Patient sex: M
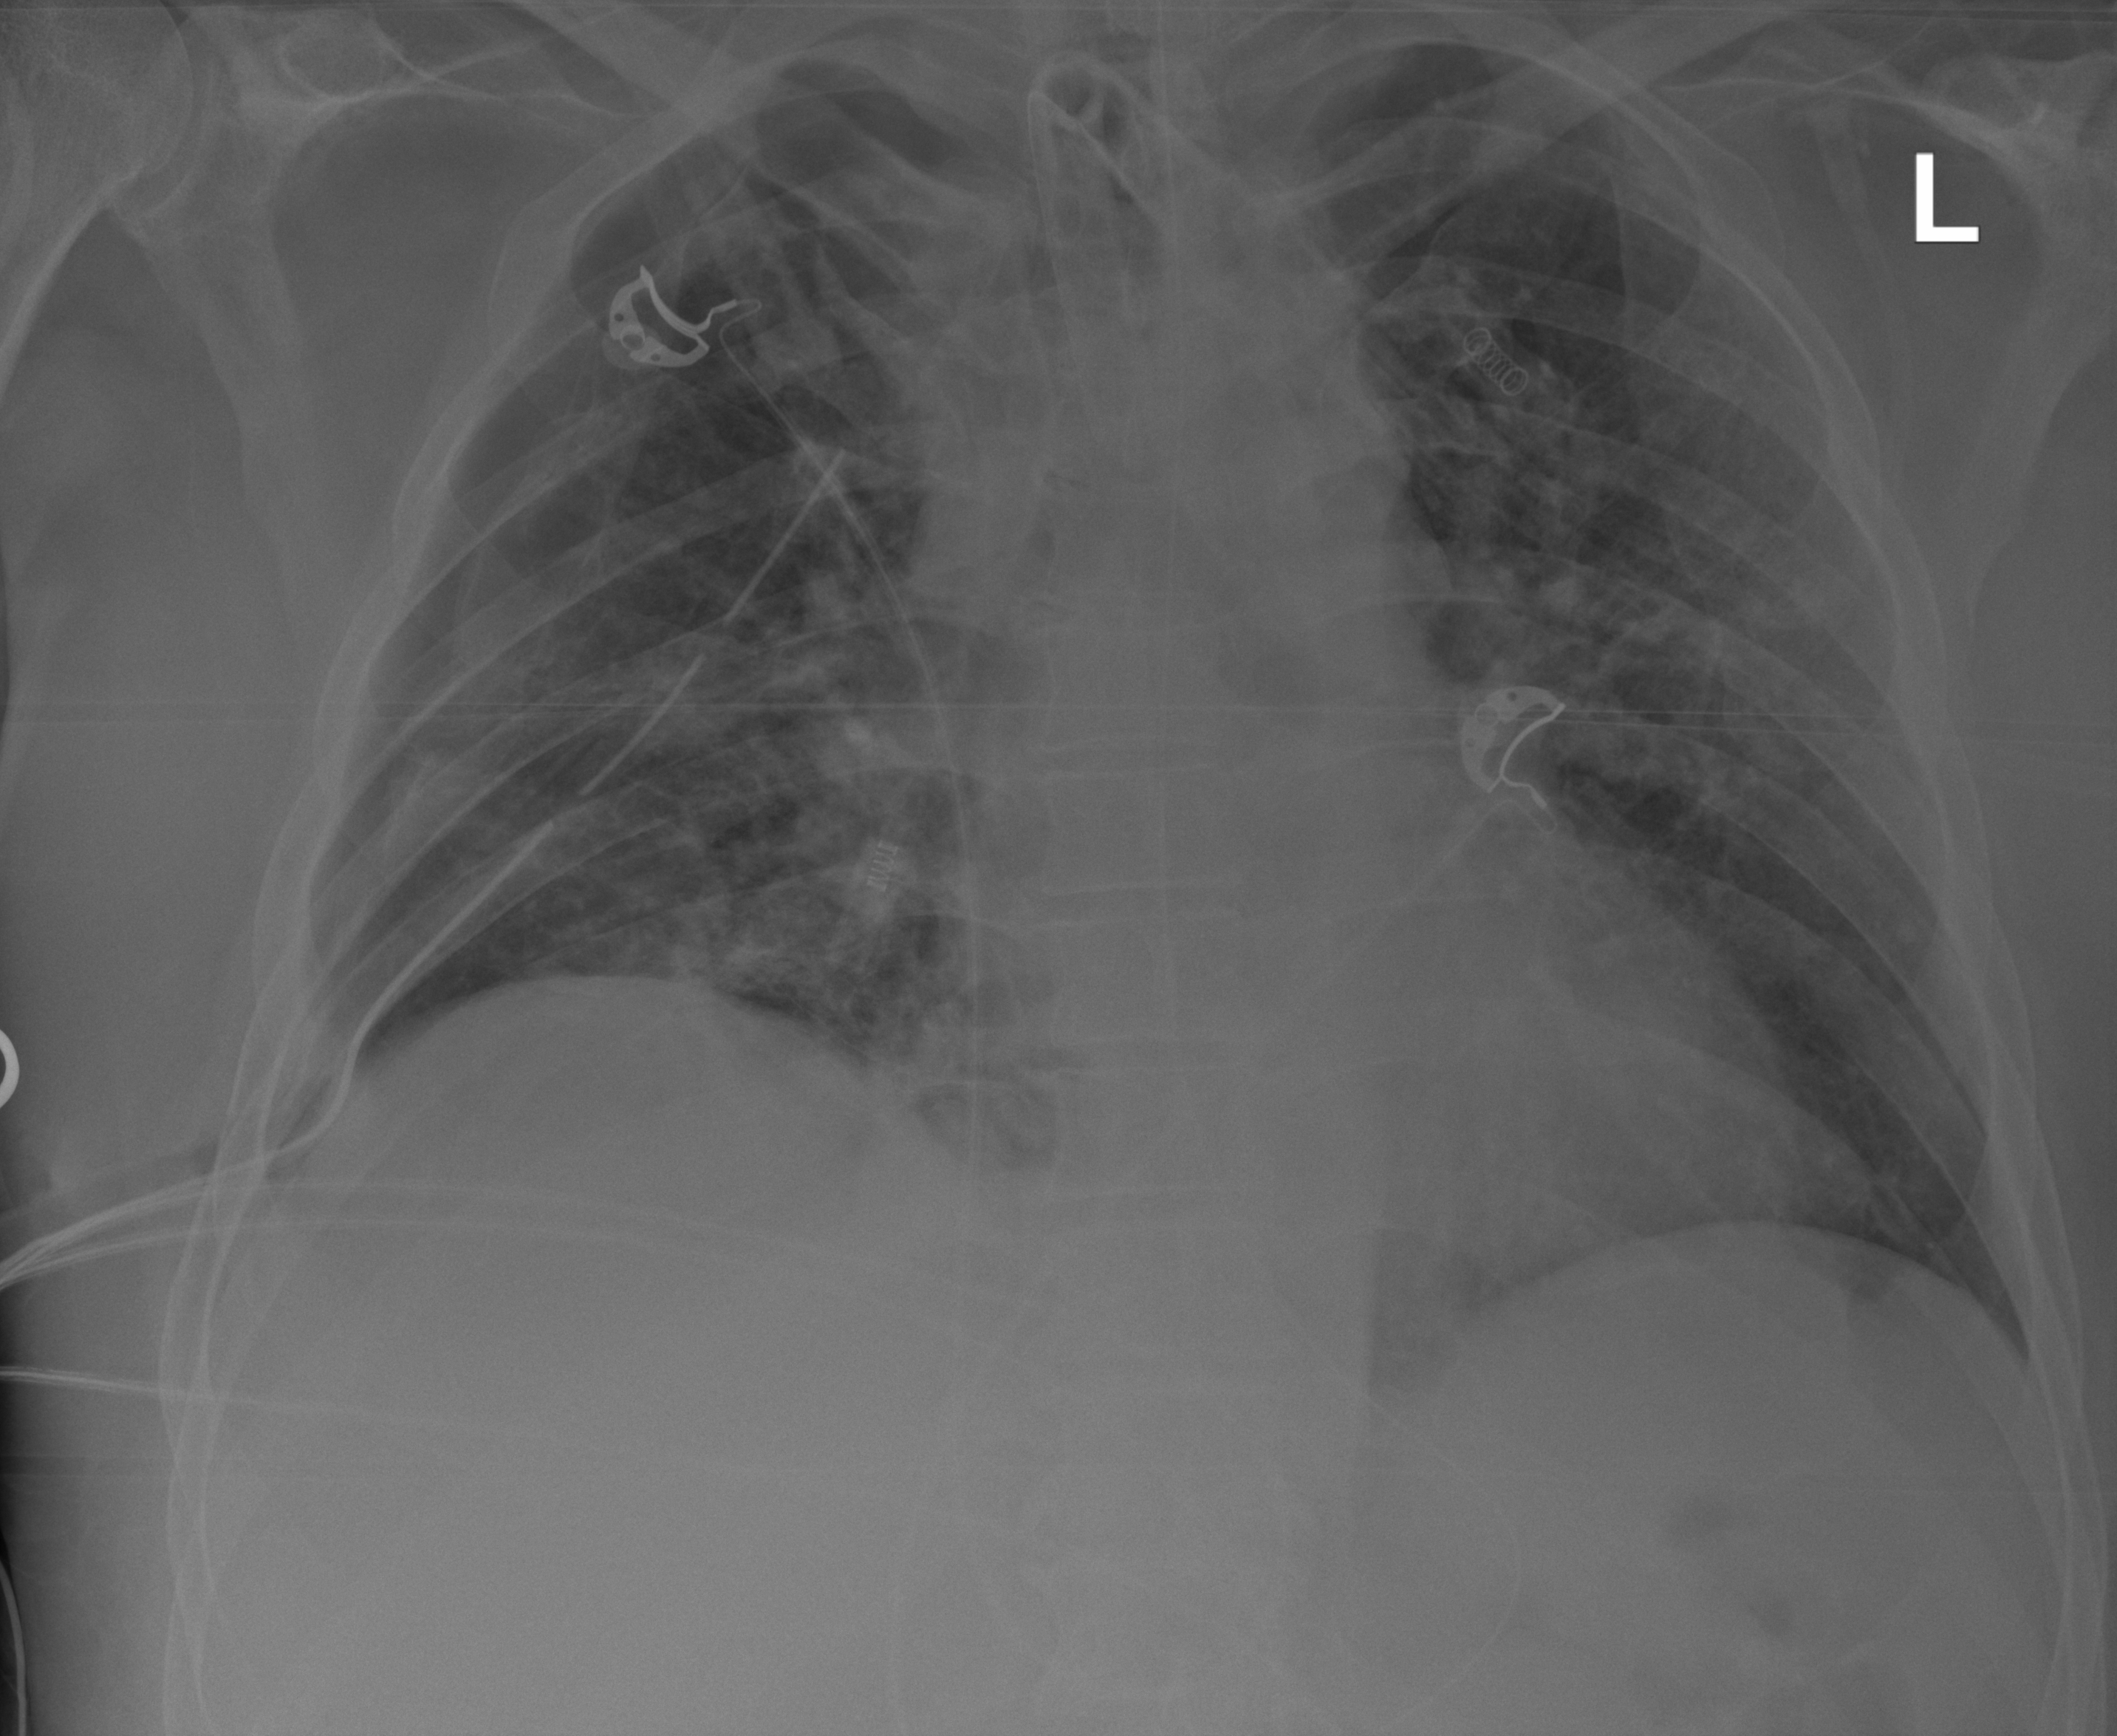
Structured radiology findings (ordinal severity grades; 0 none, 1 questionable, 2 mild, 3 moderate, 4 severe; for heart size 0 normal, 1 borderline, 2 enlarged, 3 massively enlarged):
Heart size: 0
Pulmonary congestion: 0
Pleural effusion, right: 0
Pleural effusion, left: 0
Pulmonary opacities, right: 2
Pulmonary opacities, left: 2
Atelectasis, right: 0
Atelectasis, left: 0